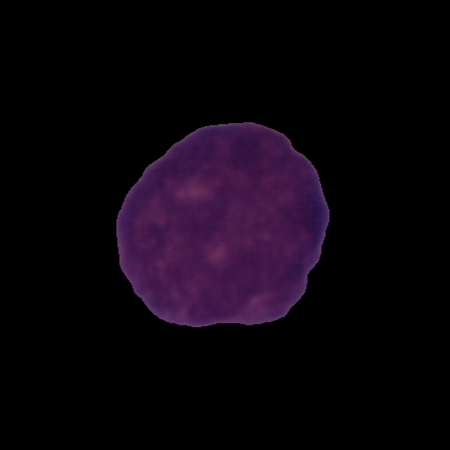
Label: cancer